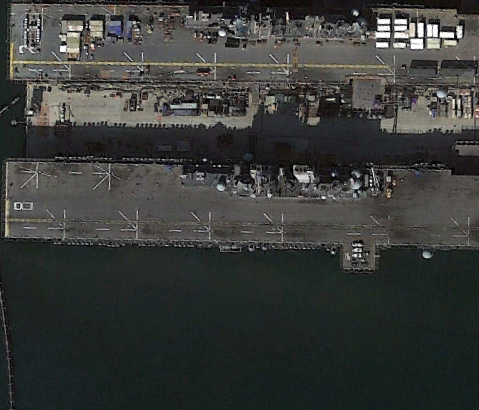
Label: assault